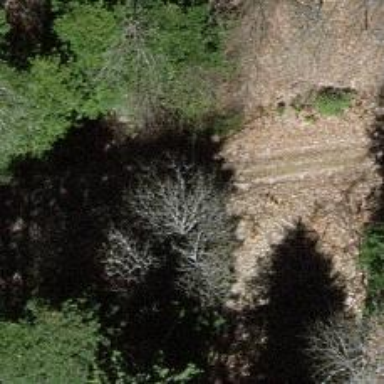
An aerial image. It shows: Unpaved track with grade2 surface.